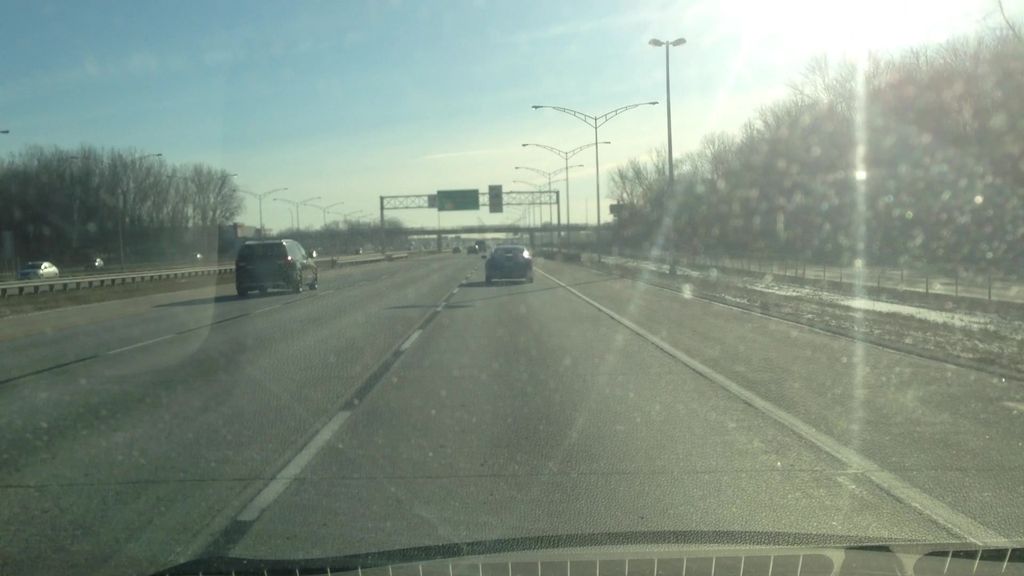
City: montreal